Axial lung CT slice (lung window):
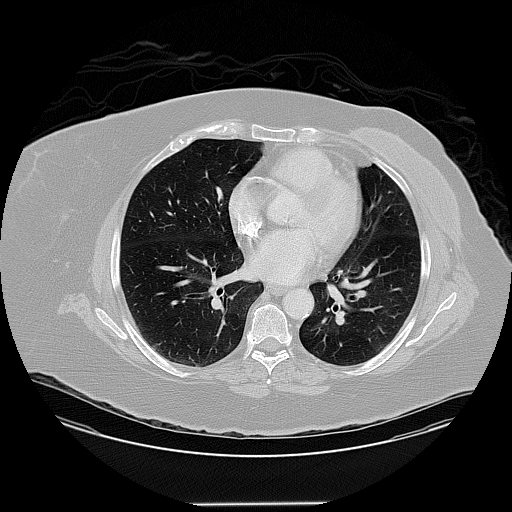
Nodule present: no